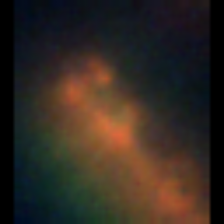
Taxon: Diatom_aggregate
Group: Diatoms